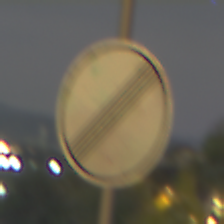
Verkehrszeichen: EndeSaemtlicherBegrenzungen
Umgebung: Outdoor, Urban
Tageszeit: Night
Wetter: PartlyCloudy
Licht: Artificial
Jahreszeit: NotSpecified
Kontrast: HighContrast